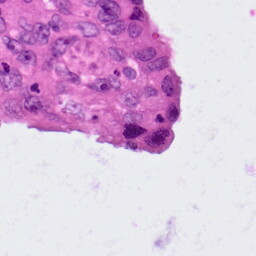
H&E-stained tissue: Lung